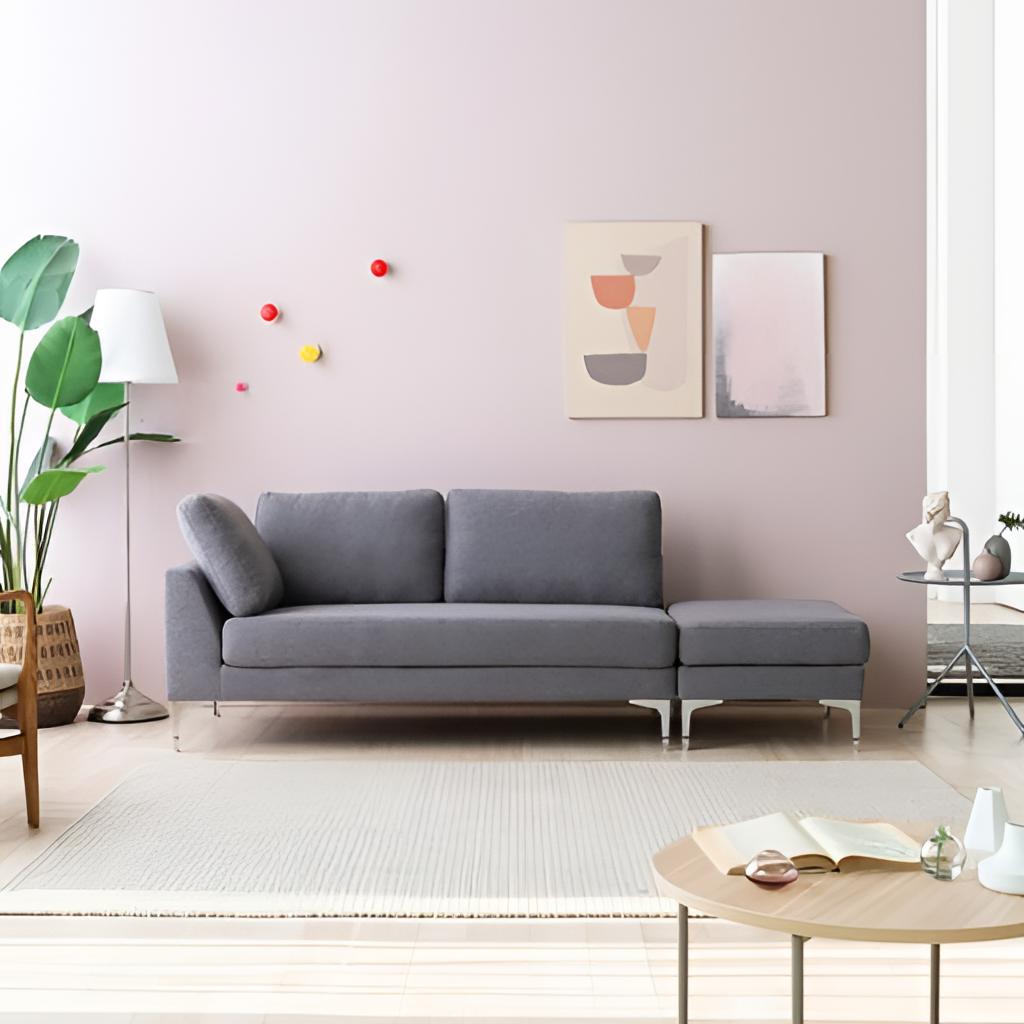
living room, fabric sectional sofa, paint wallpaper, with solid pattern, beige wood flooring, with plank pattern, modern